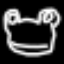
Label: frog